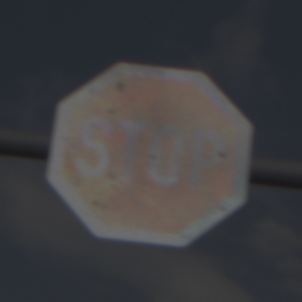
Verkehrszeichen: Stop
Umgebung: Outdoor, Nature
Tageszeit: Midday
Wetter: PartlyCloudy
Licht: Natural
Jahreszeit: NotSpecified
Kontrast: LowContrast